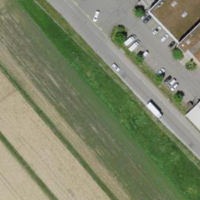
EUNIS habitat code: 55
Species observed at this site:
Cornus sanguinea